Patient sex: F
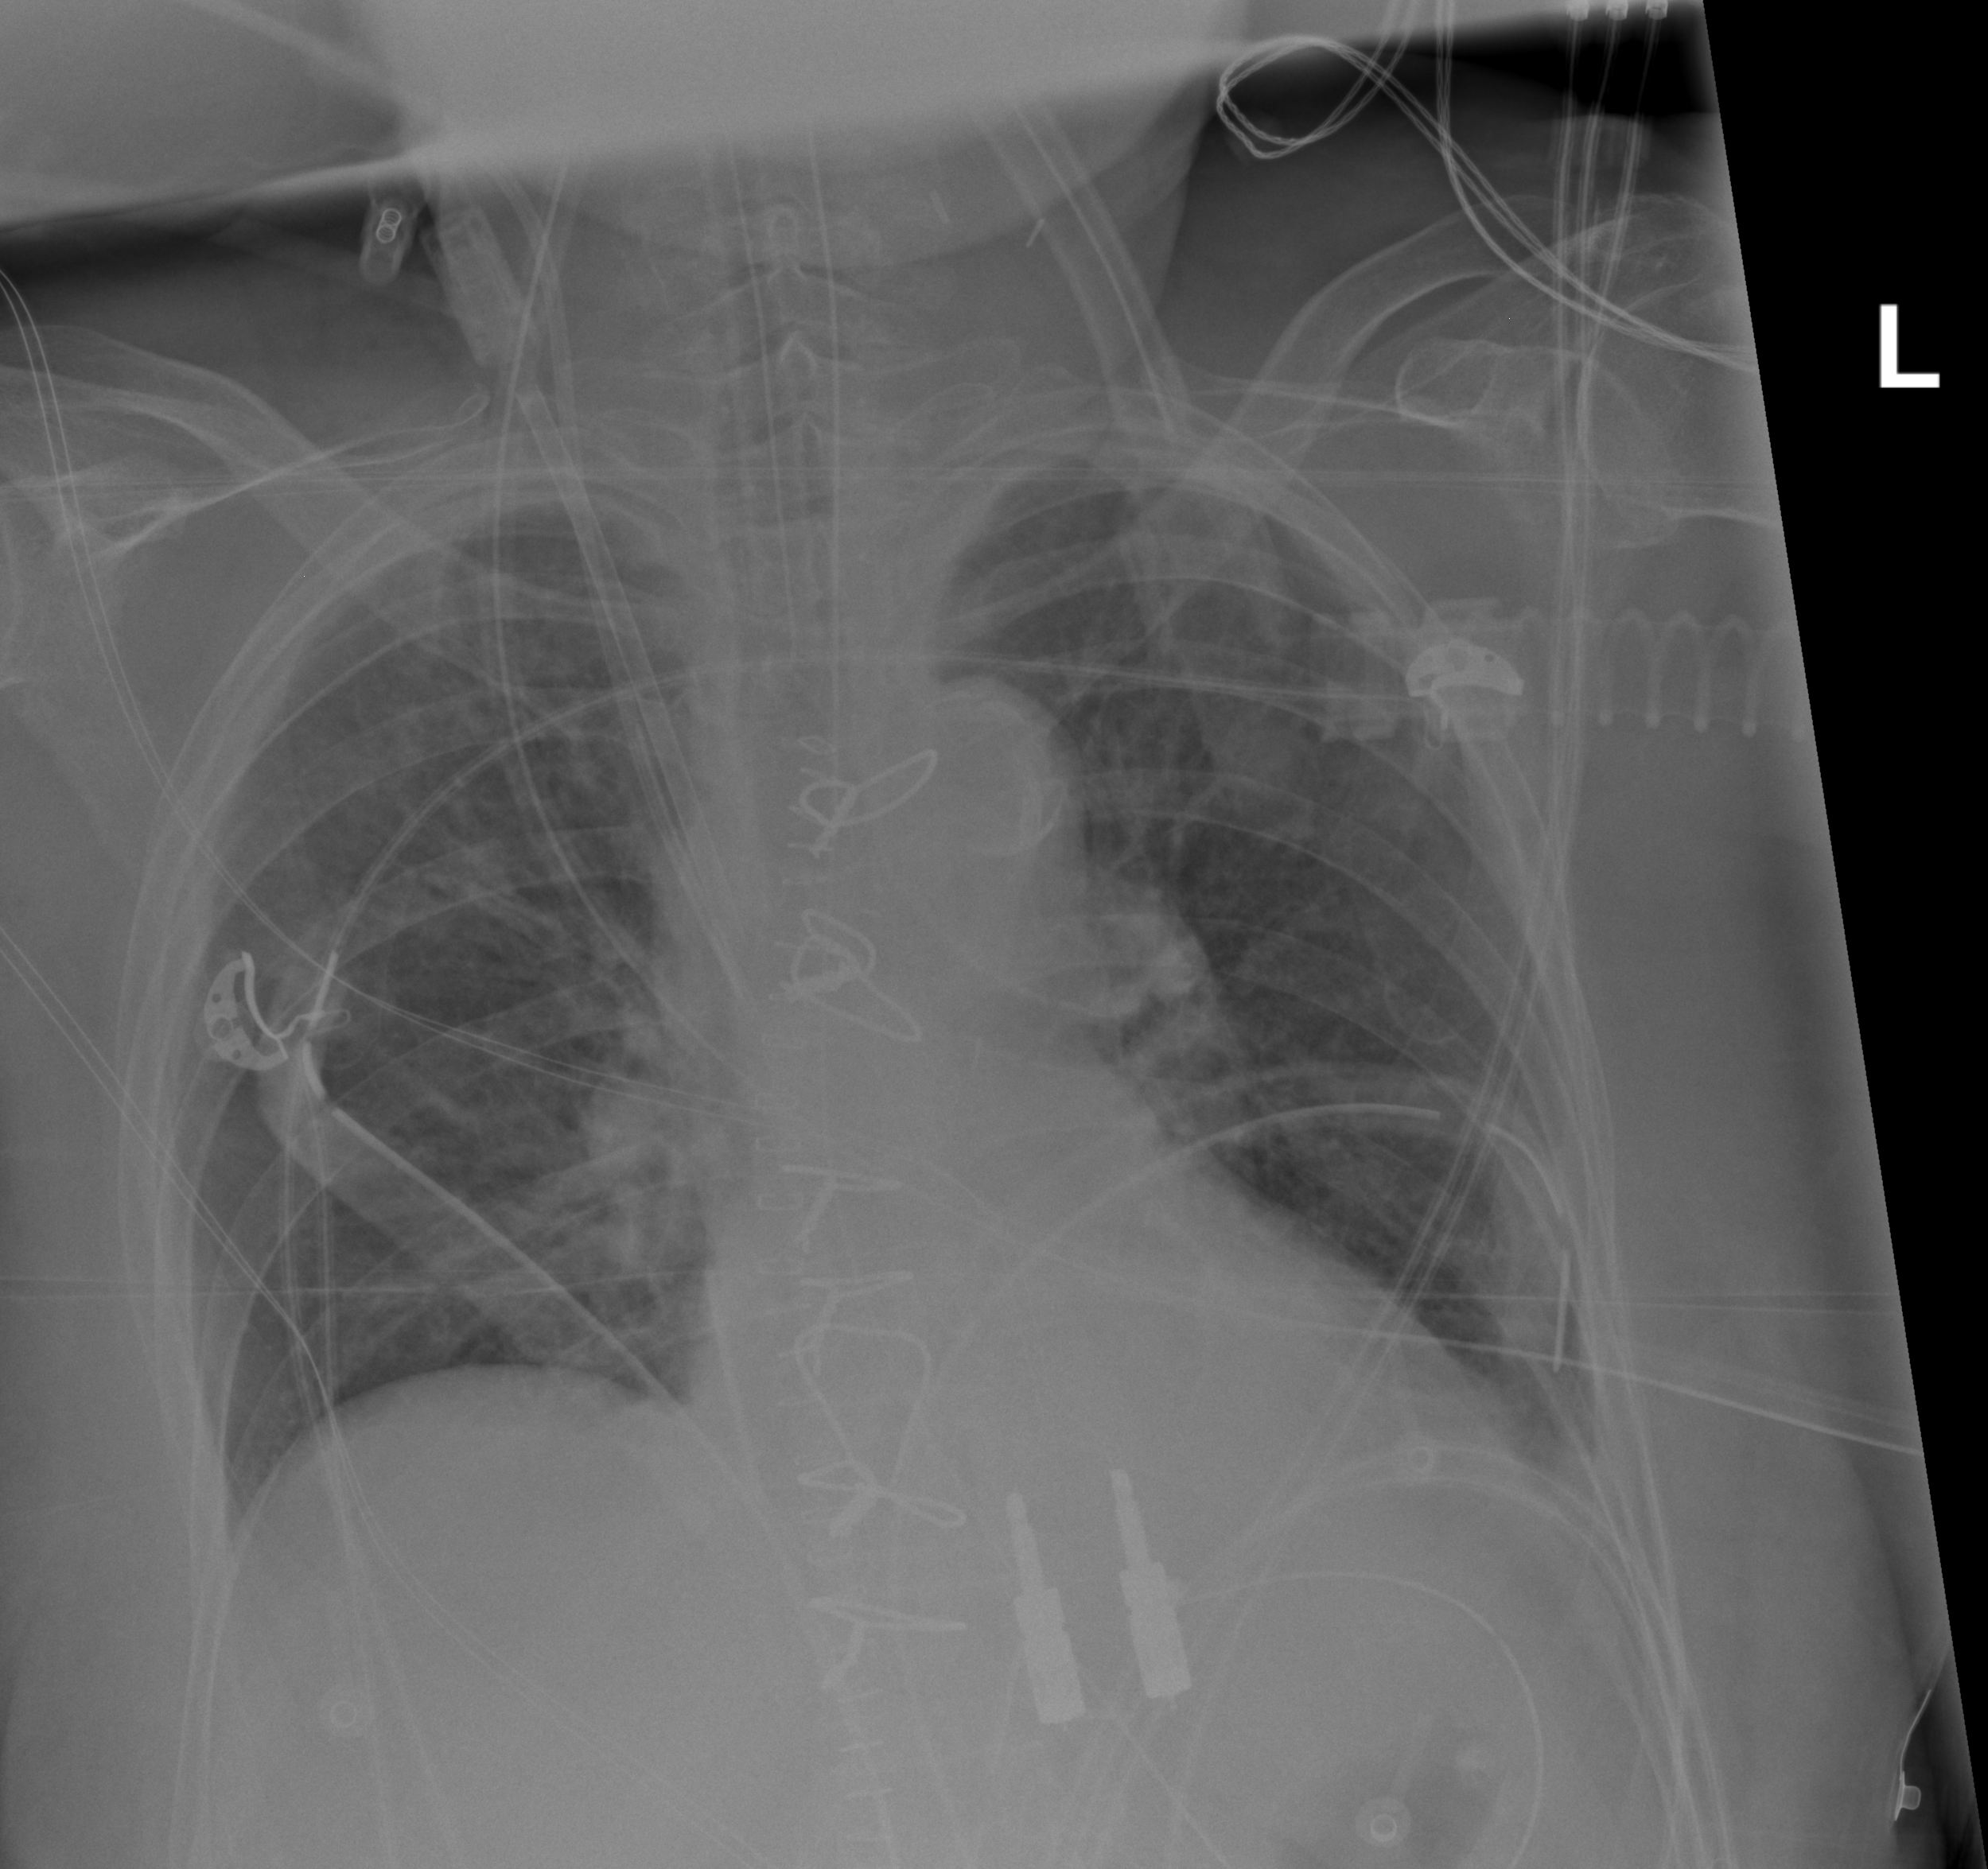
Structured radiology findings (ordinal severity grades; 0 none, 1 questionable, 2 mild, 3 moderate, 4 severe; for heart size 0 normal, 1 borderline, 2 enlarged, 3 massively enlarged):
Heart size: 0
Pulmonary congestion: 2
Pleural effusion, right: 0
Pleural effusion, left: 2
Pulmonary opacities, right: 1
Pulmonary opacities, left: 1
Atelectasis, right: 0
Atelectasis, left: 2